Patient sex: M
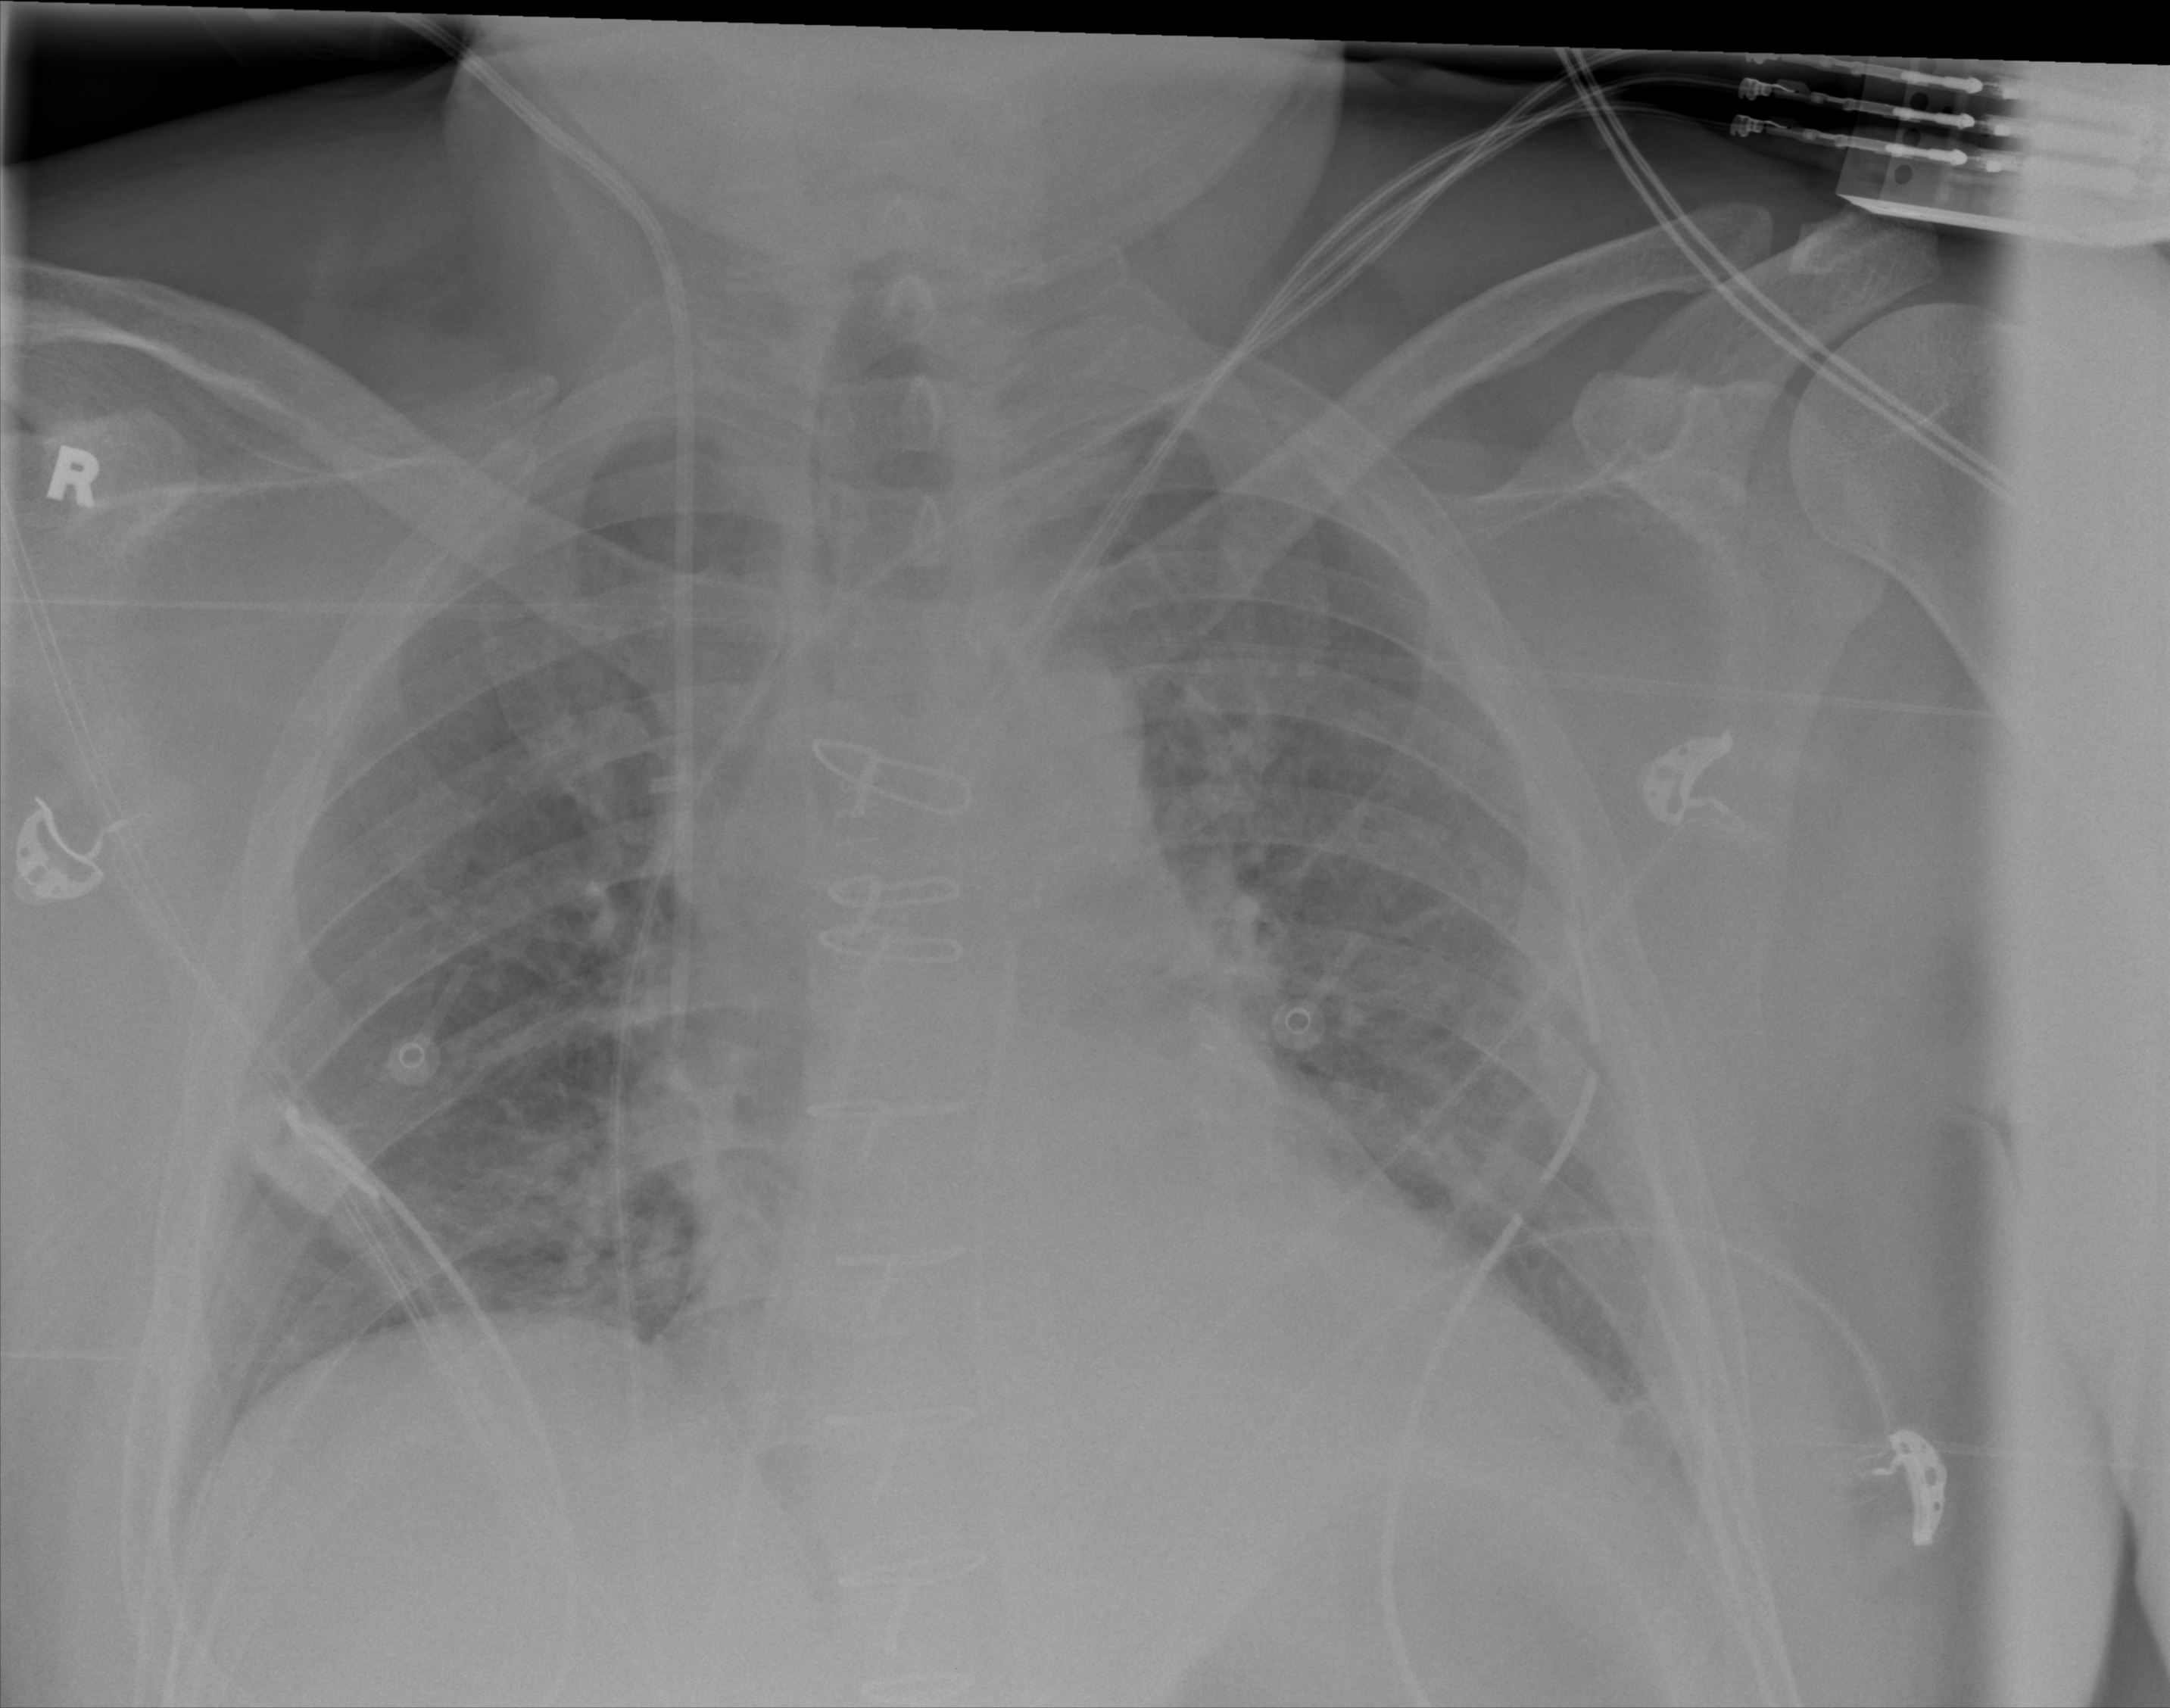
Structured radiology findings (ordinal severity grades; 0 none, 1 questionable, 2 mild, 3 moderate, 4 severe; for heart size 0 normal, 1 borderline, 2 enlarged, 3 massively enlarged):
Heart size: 2
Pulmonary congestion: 2
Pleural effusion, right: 0
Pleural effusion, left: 0
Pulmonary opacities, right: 1
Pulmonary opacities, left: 1
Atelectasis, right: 2
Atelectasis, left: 2